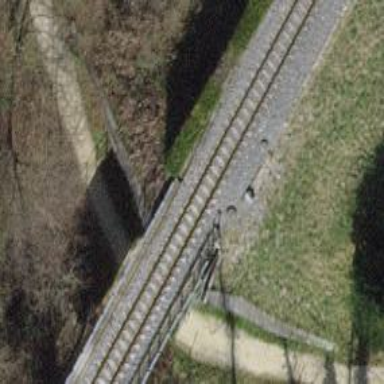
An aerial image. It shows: Narrow-gauge railway bridge with electrified tracks and single track passing over it.